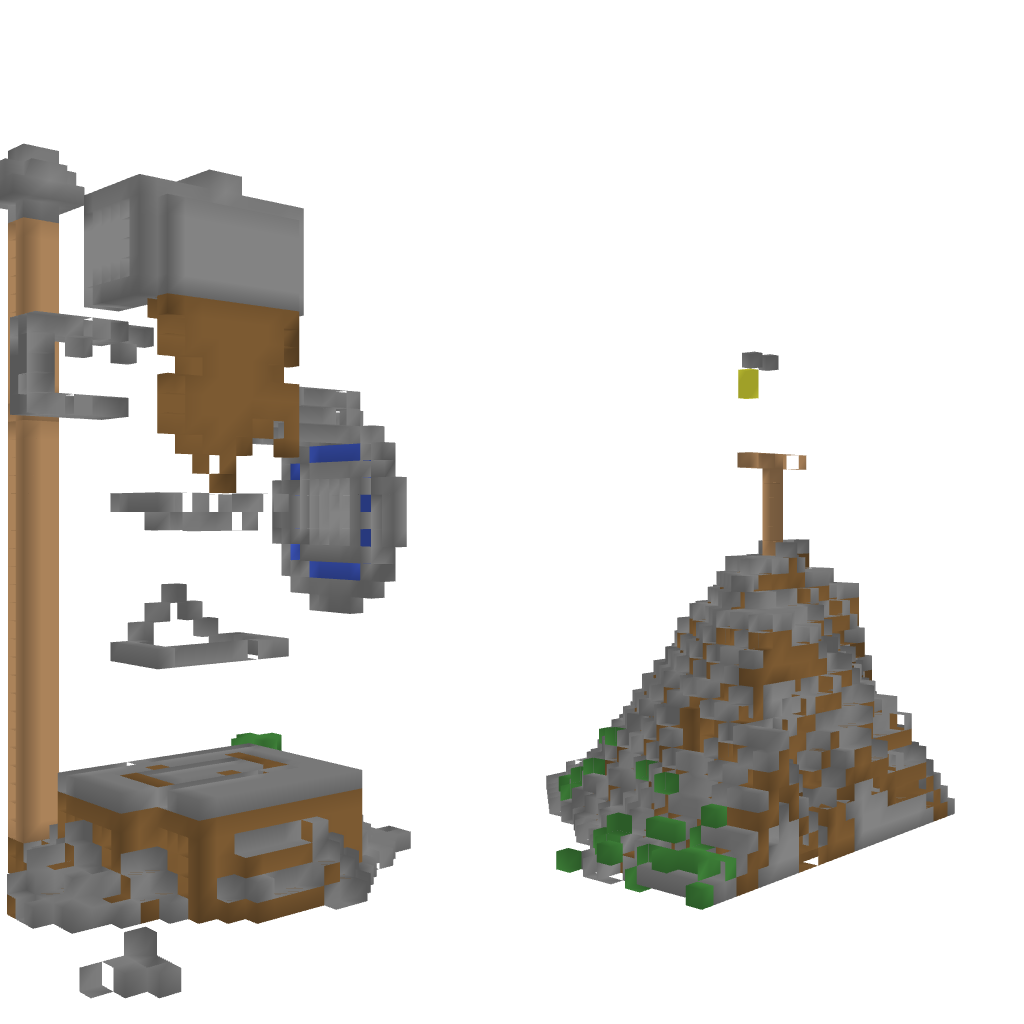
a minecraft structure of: Statue of Athena bad low quality